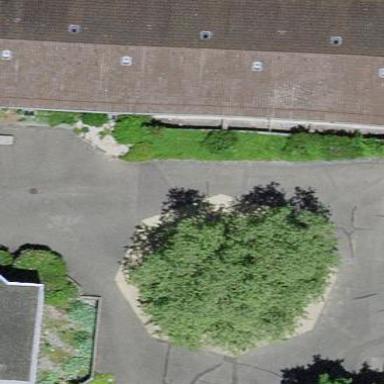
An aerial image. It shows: School building.